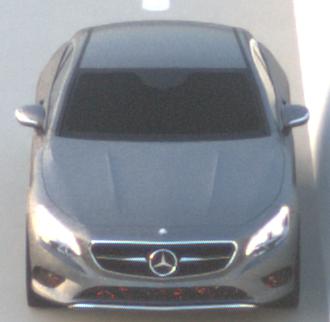
Make: Mercedes-Benz
Model: S 400 Coupé
Detailed model: S-Class (217) Coupé
Model produced from: 2015/10
Model produced until: 2017/09
Doors: 2
Color: gray
Road condition: dry road
Daytime: sunrise or sunset
Contrast: low contrast